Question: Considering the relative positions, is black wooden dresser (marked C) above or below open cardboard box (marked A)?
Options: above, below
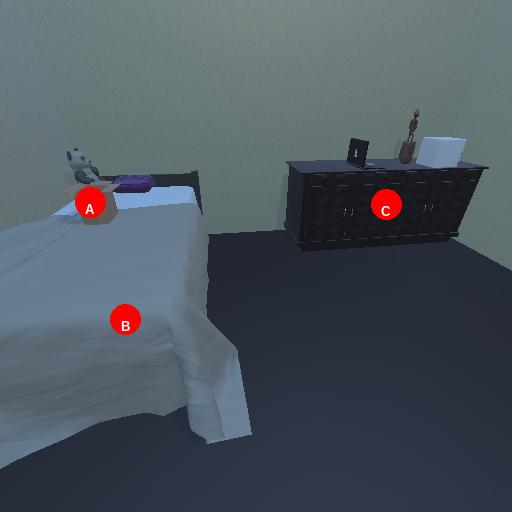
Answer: above